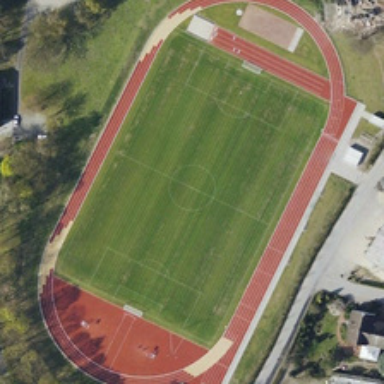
Many green lawns are planted around the playground .